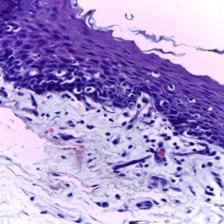
Diagnosis: OSCC